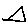
Label: triangle